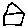
Label: house